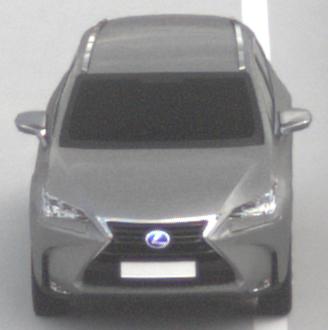
Make: Lexus
Model: NX 300h
Detailed model: NX (AZ1)
Model produced from: 2017/11
Model produced until: 2018/08
Doors: 5
Color: gray
Road condition: dry road
Daytime: morning or afternoon
Contrast: low contrast